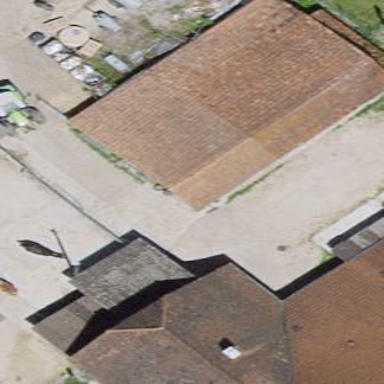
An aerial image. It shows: Rural barn.